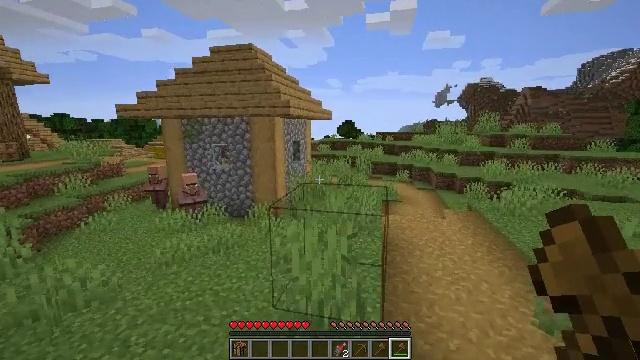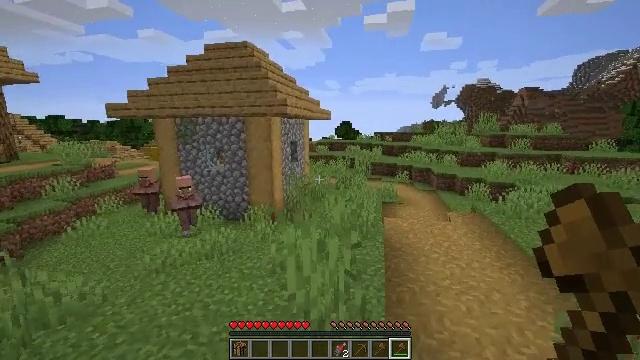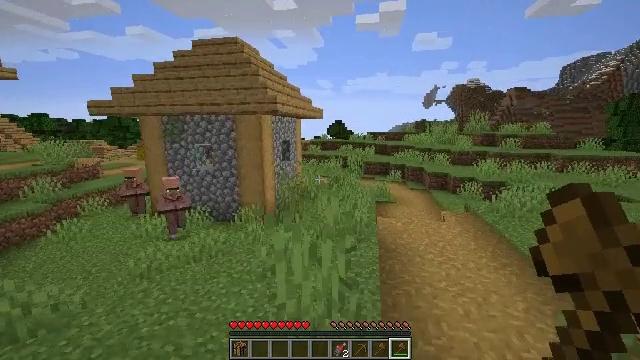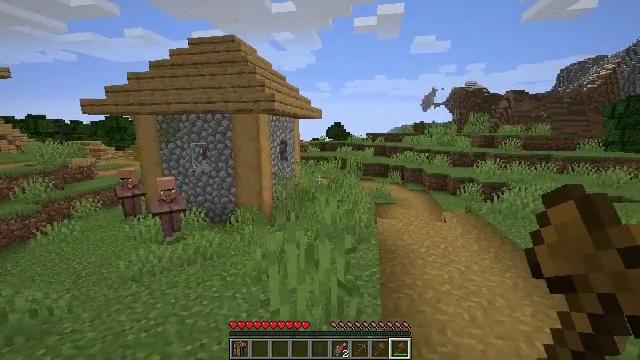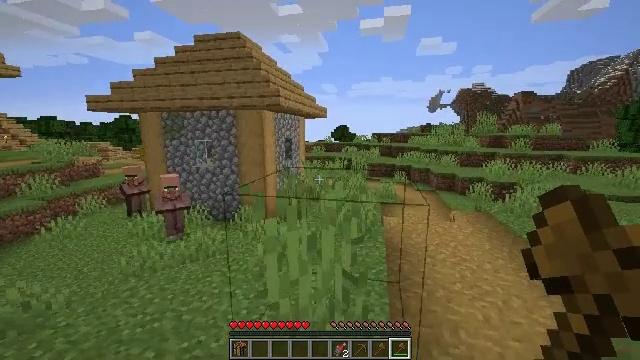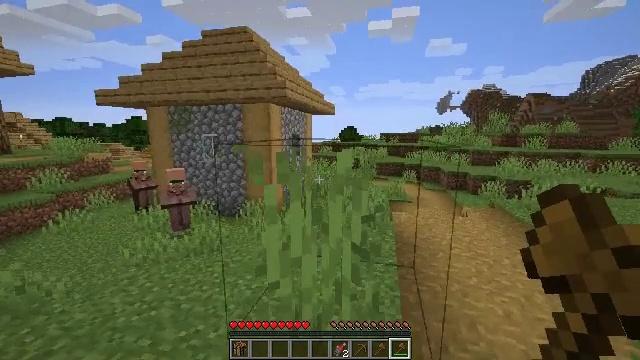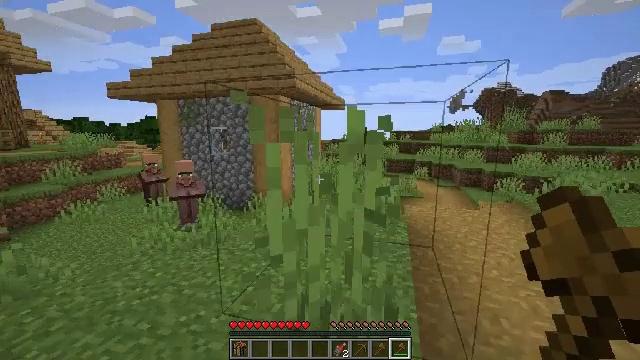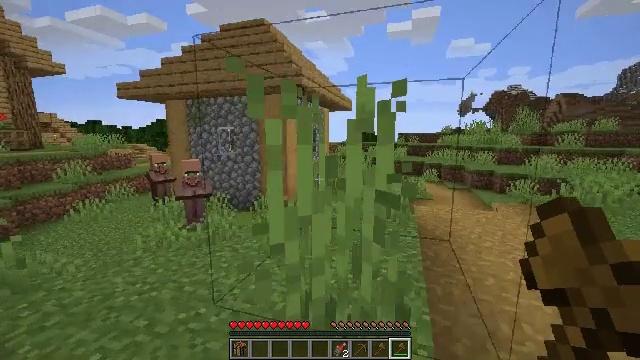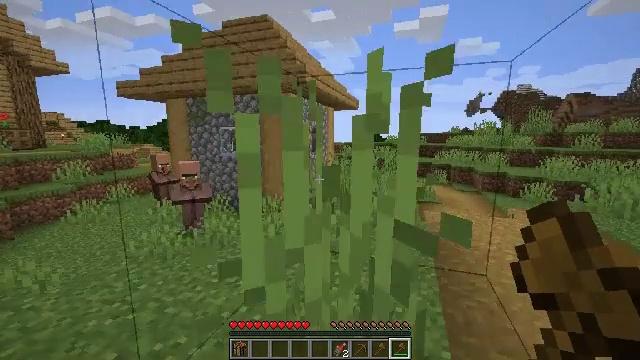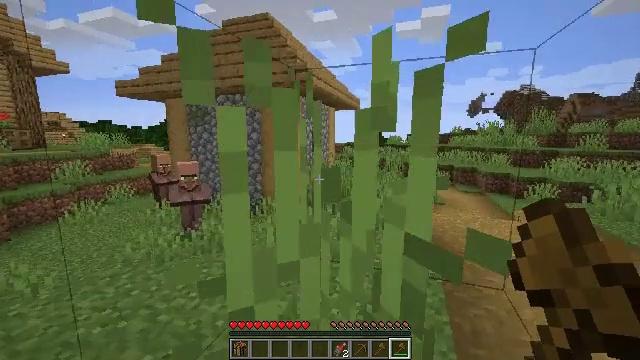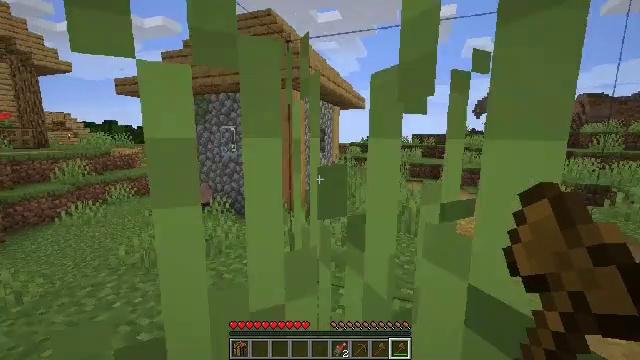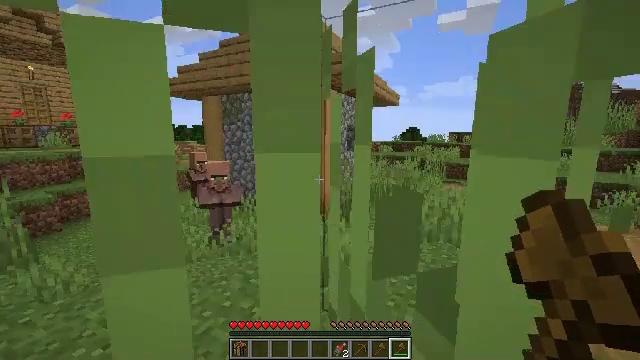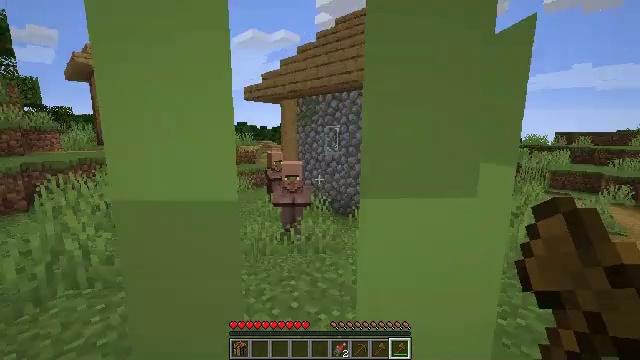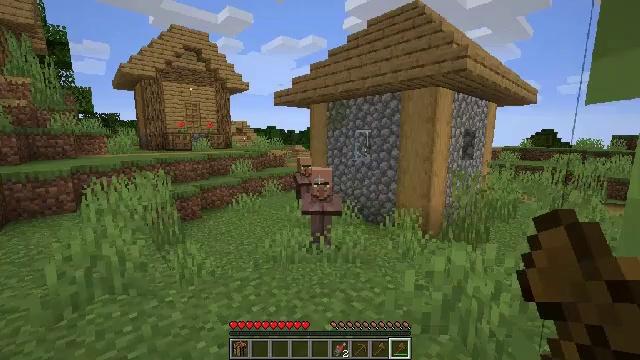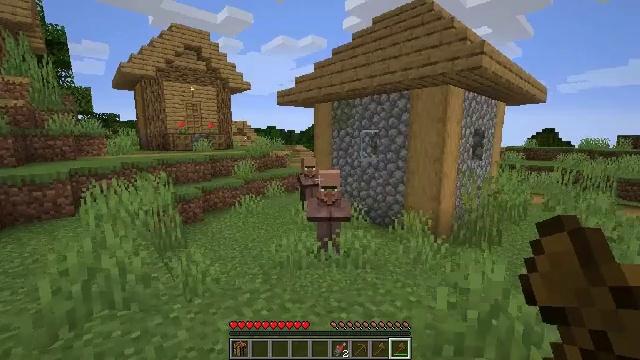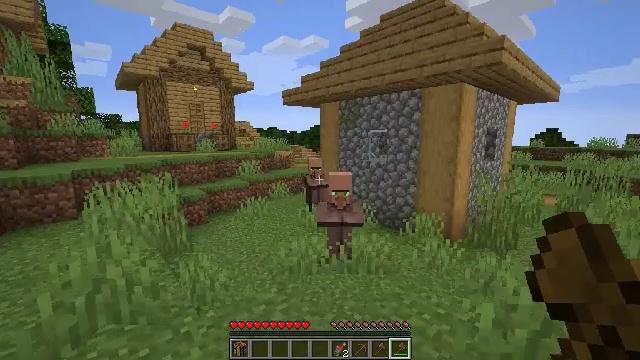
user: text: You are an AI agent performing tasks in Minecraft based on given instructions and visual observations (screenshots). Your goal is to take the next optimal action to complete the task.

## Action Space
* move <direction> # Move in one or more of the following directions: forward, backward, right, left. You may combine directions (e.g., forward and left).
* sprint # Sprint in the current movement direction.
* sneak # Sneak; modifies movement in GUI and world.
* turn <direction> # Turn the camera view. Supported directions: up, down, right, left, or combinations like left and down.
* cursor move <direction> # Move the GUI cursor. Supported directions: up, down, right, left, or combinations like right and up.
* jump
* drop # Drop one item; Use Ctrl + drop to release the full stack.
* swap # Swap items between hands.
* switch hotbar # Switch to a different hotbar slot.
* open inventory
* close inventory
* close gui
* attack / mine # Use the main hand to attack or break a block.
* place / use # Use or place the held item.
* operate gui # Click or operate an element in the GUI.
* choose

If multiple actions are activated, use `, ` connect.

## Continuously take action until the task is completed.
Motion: motion action
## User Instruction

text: Dig the grass path to transform it.
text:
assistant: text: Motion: move forward
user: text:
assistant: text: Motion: move forward, turn right
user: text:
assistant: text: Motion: move forward
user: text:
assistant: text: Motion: move forward, turn left
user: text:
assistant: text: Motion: move forward, turn left
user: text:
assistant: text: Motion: move forward, turn left
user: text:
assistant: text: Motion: move forward, turn left
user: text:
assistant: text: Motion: move forward, turn left
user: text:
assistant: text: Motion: move forward
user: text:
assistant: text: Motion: move forward
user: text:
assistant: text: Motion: move forward and move left, turn left
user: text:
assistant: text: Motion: move forward and move left, turn left
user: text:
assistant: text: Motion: move forward and move left, turn left
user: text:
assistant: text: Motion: move forward and move left
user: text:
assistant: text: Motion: move forward and move left
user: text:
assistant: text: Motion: move forward and move left
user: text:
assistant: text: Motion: move forward and move left
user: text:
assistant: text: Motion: move forward and move left, turn left
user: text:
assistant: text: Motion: move forward and move left, turn left
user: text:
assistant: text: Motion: move forward and move left, turn left
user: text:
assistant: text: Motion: move forward and move left, turn left
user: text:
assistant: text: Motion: move forward and move left, sprint
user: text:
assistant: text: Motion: move forward and move left, sprint
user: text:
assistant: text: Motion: move forward and move left, sprint
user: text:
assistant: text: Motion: move forward and move left, sprint
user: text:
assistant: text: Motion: move forward and move left, sprint
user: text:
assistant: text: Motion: move forward, sprint
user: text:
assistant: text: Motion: move forward, sprint
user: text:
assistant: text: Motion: move forward, sprint
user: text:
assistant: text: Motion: move forward, sprint